Field crop: maize
Growth stage: 2
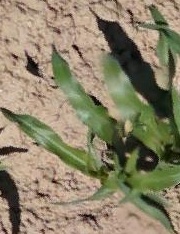
Species: maize